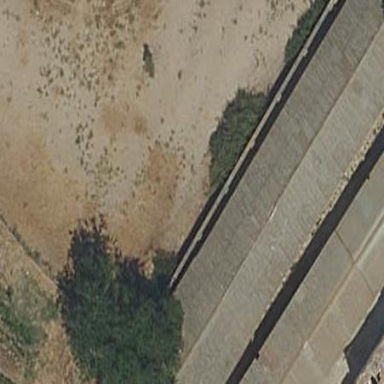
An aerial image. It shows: View of roof of building.